Question: I have a line chart where I would like to place a label with coordinates that are based on (x,y), where:
'''
x would be relative to the graph at position (x = 0.01)
y would be relative to the data at position (value = 32)
'''
Is it possible to display this label where it would "float" vertically depending on whether 32 is in the current yrange (in other words, if yMin < 32 < yMax, the label would be displayed, elsewise not)--such that the result would look roughly like this:

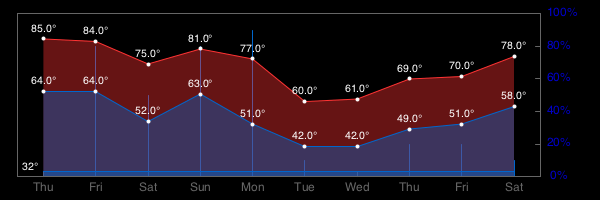
Answer: Yes, it is possible. What was tripping me up was how Gnuplot handles floating point calculations. Where I was expecting a fractional value, in reality I was getting zero. The key to my problem was the notation that Gnuplot needs in order to "think" in floating point terms:
'''
stats dataFileForecast using 2 nooutput
freezeWarning = 32.
Yhigh = STATS_max + 10.
Ylow = STATS_min - 10.
freezeLabel = ((freezeWarning-Ylow) / (Yhigh-Ylow))
set yrange [Ylow:Yhigh]
if (32 > Ylow) set label "32deg" at graph 0.01,freezeLabel tc rgb "#FFFFFF" font ",8"
'''
The key is the 'dot' notation of the integers used in the formula to allow for the floating point calculation (someone else perhaps can explain to me why this is necessary...) The label plot coordinates are between 0 and 1 (so the middle would be 0.5) thus the need for fractional answers.
The formula "freezeLabel" computes the percentage above or below the x axis where 32 will be plotted based on the plot Yrange scale. If 32 is less than Ylow, the label won't plot (the if statement) but the math would work and just plot the label at a negative Y value (and thus, unseen.)